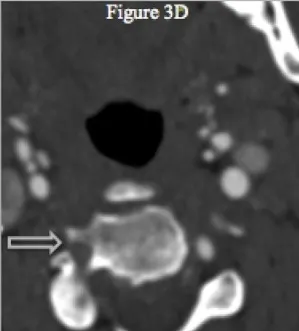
(A-D) Successive CT with IV-contrast images (0.75 mm) depicting a segment of non-opacification within the right vertebral artery and a normal vertebral canal at level C3, which suggests that the stenosis is not related to vascular hypoplasia within that area.
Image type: radiology (ct)